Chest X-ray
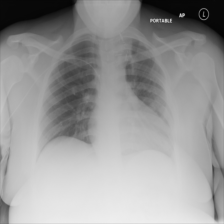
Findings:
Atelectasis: negative
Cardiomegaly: negative
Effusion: negative
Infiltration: negative
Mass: negative
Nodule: negative
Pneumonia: negative
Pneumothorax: negative
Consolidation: negative
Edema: negative
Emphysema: negative
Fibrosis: negative
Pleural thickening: negative
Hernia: negative